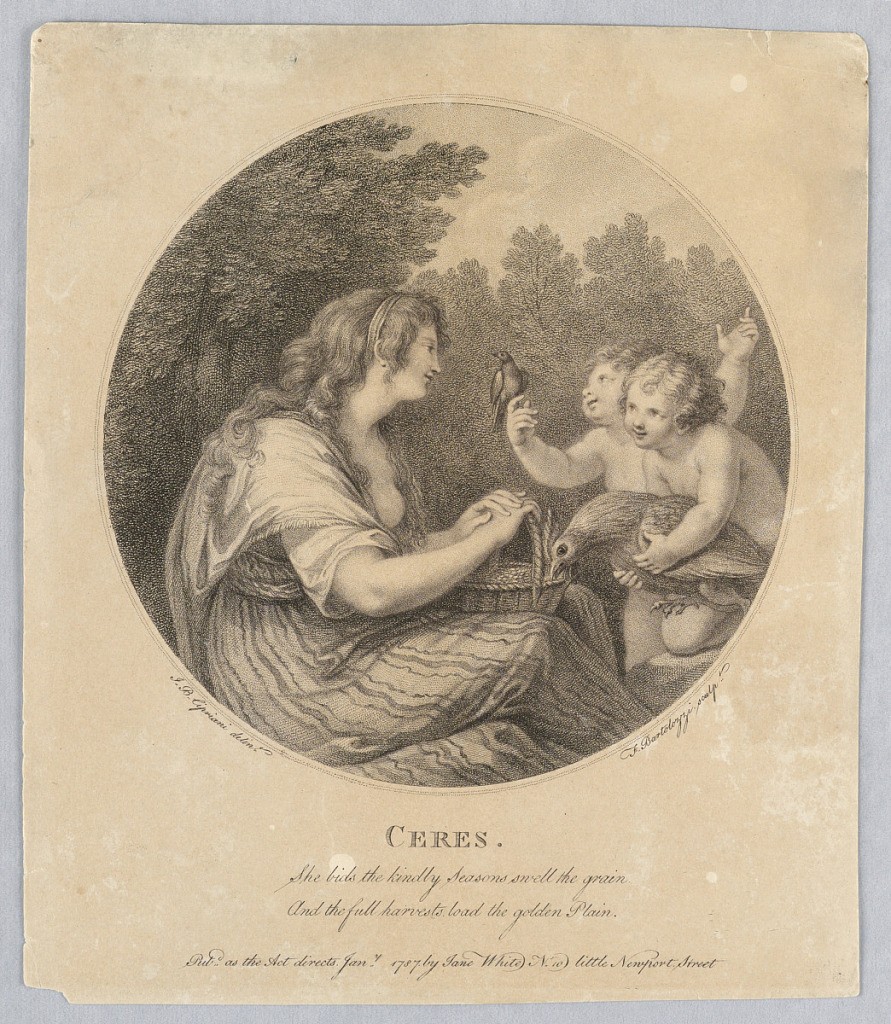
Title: Ceres
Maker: Francesco Bartolozzi, Italian, active England, 1727–1815
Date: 1787
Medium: Stipple engraving in brown ink on white paper
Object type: Print
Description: Ceres sits facing two boys at the right, one carrying a big bird, the other allowing a small bird to perch on his hand. She holds a basket; woods beyond.